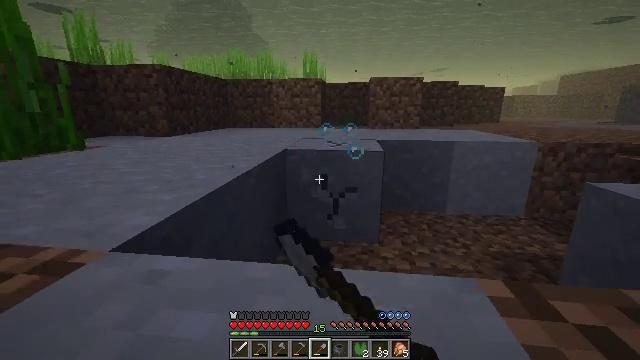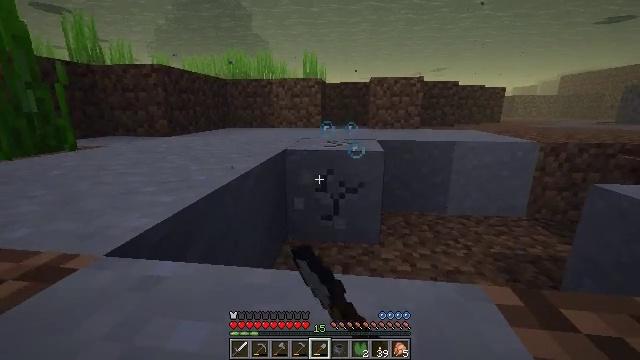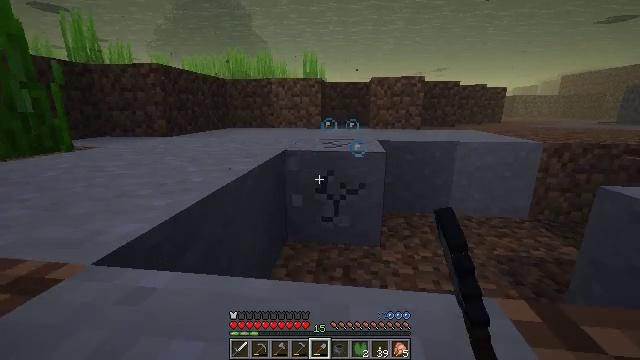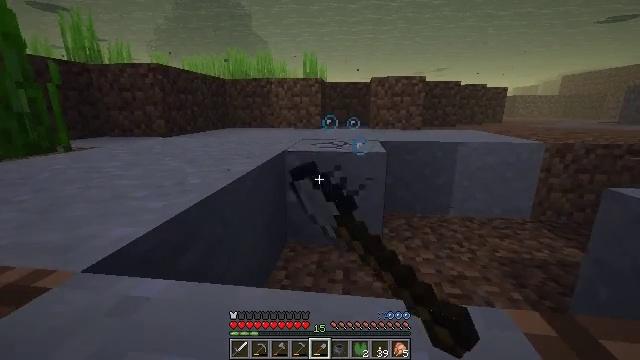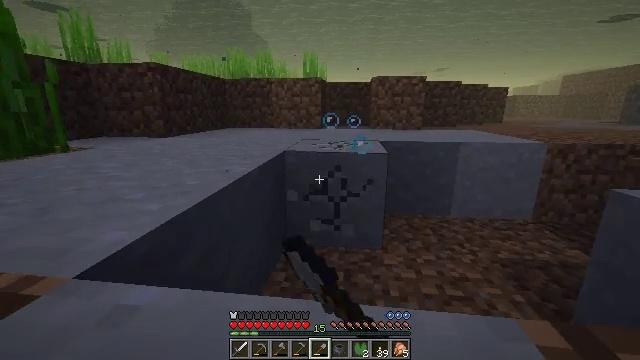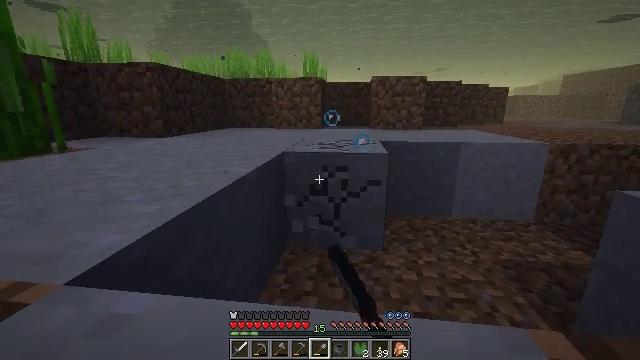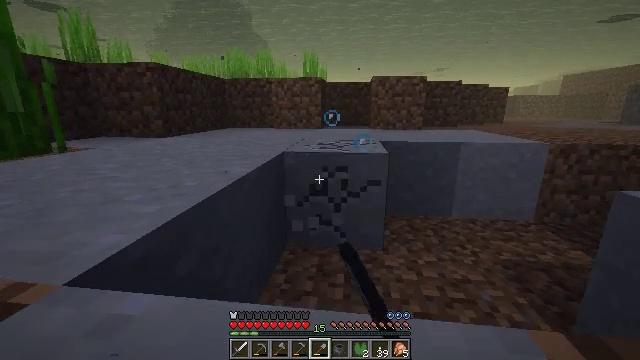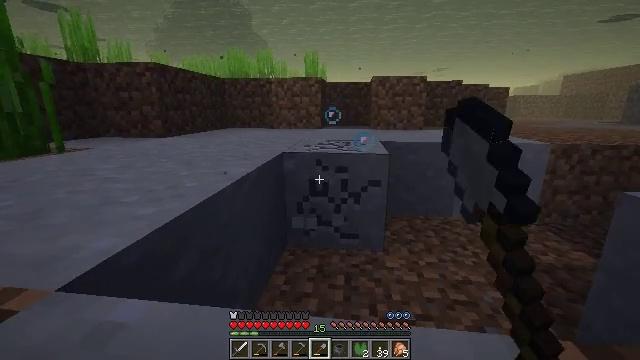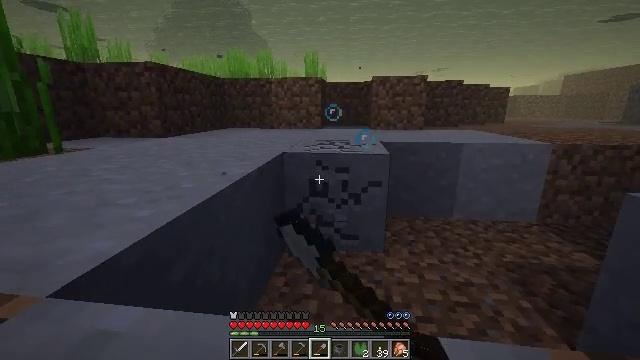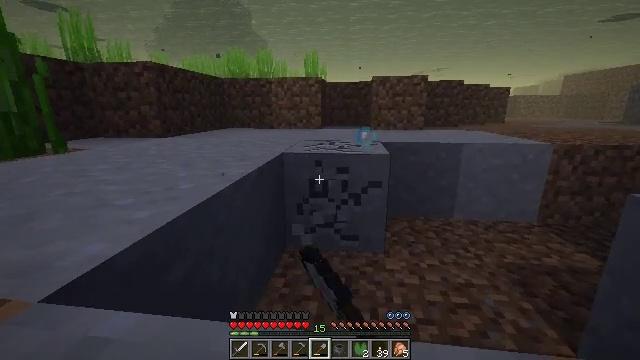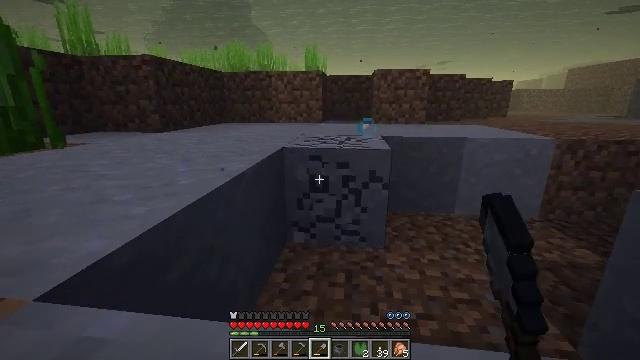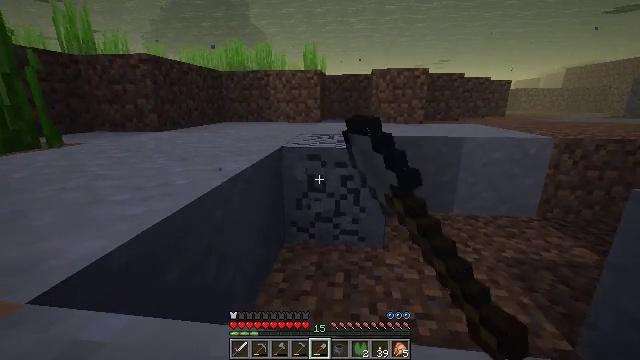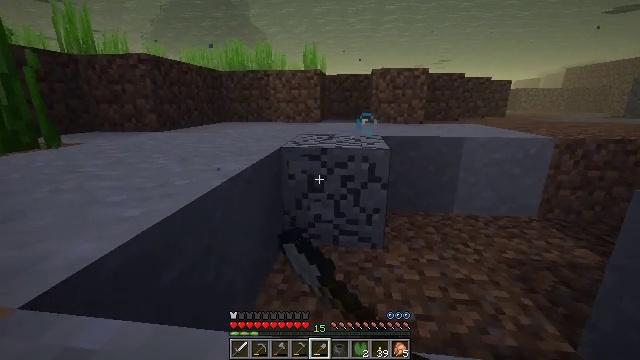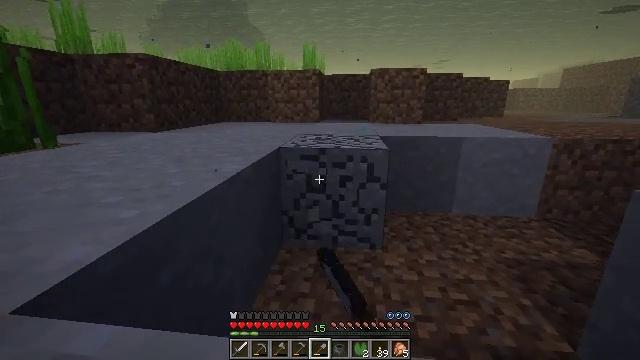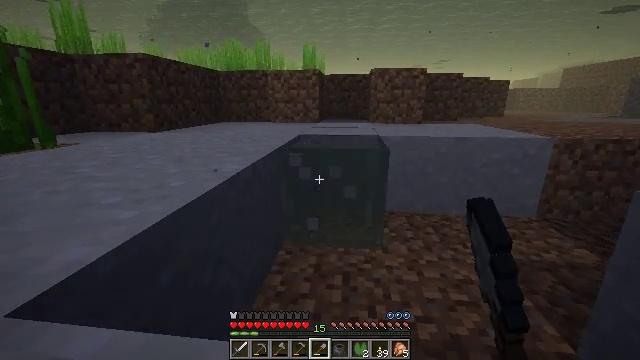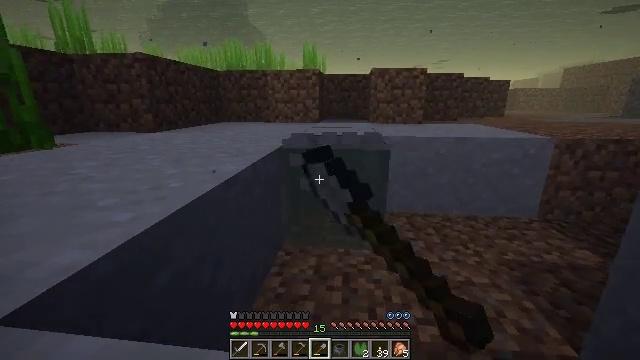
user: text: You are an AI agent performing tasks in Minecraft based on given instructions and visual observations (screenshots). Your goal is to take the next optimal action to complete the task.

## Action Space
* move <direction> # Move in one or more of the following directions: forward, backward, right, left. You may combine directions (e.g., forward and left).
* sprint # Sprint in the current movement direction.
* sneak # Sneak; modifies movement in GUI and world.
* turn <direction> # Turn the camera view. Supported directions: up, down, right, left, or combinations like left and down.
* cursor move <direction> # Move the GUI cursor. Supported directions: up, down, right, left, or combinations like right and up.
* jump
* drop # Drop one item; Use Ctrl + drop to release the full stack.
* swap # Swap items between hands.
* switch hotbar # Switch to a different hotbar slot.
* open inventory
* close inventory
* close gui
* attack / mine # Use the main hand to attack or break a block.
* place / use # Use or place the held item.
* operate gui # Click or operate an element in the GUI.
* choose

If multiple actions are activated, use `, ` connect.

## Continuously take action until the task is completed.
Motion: motion action
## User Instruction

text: Dig up clay found underwater.
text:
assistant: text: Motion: sneak, attack / mine
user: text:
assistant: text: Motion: sneak, attack / mine
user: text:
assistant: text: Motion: sneak, attack / mine
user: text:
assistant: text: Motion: sneak, attack / mine
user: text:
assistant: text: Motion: sneak, attack / mine
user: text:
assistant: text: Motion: sneak, attack / mine
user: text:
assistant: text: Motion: sneak, attack / mine
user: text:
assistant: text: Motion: sneak, attack / mine
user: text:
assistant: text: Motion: sneak, attack / mine
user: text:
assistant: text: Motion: sneak, turn down, attack / mine
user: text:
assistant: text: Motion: sneak, attack / mine
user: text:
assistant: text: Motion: sneak, attack / mine
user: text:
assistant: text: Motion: sneak, attack / mine
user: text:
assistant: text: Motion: sneak, attack / mine
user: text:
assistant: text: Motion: move forward, sneak, attack / mine
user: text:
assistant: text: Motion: move forward, sneak, attack / mine
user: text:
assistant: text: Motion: move forward, sneak, attack / mine
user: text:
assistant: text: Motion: move forward, sneak, attack / mine
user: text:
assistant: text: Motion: sneak, attack / mine
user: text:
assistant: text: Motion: sneak, turn left and down, attack / mine
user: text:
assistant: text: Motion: sneak, turn left, attack / mine
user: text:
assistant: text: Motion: sneak, turn left, attack / mine
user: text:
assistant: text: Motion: sneak, attack / mine
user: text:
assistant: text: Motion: sneak, attack / mine
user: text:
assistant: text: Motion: sneak, attack / mine
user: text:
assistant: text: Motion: sneak, attack / mine
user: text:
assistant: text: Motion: sneak, attack / mine
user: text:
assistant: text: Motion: sneak, attack / mine
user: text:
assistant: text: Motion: sneak, attack / mine
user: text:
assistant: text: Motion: sneak, attack / mine